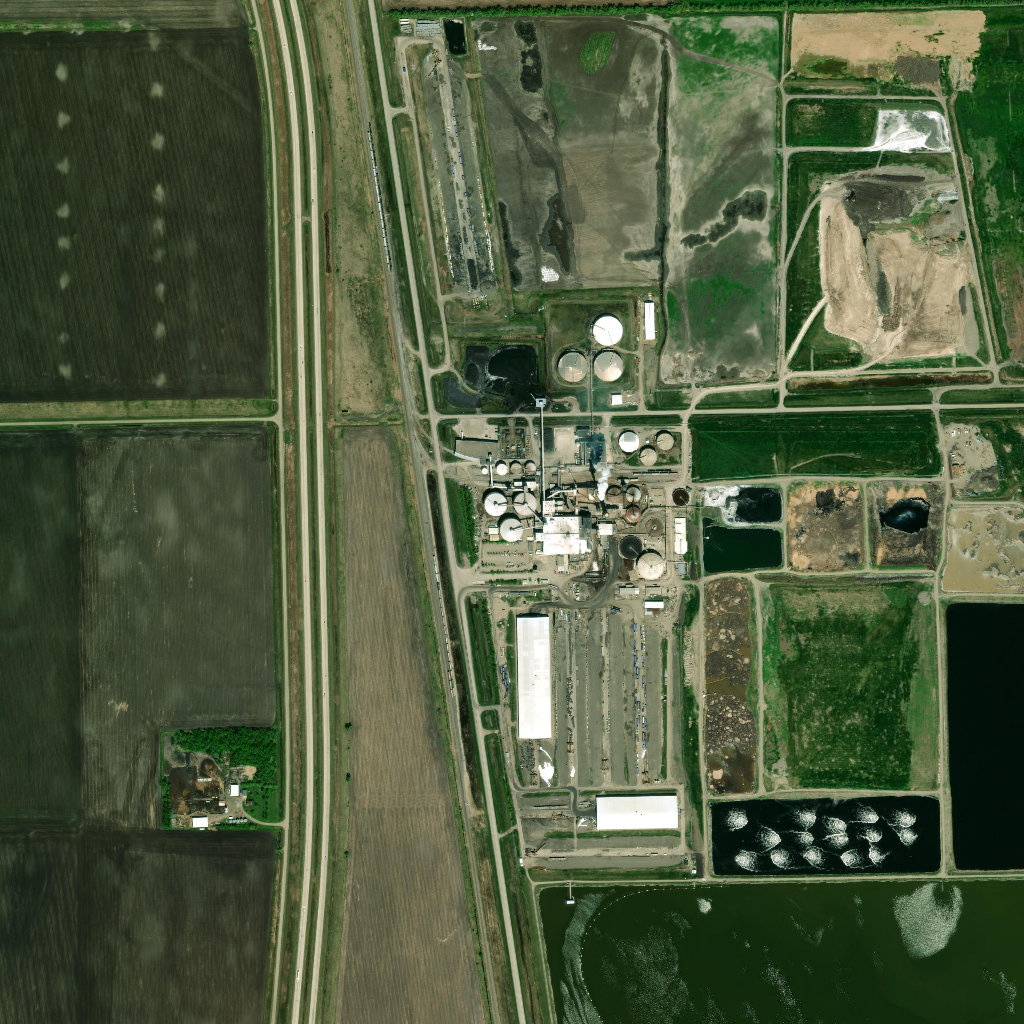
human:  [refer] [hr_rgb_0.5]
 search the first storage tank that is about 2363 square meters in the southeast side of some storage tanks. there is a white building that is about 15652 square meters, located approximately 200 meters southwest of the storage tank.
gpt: <box>[[62, 53, 65, 56, 0]]</box>